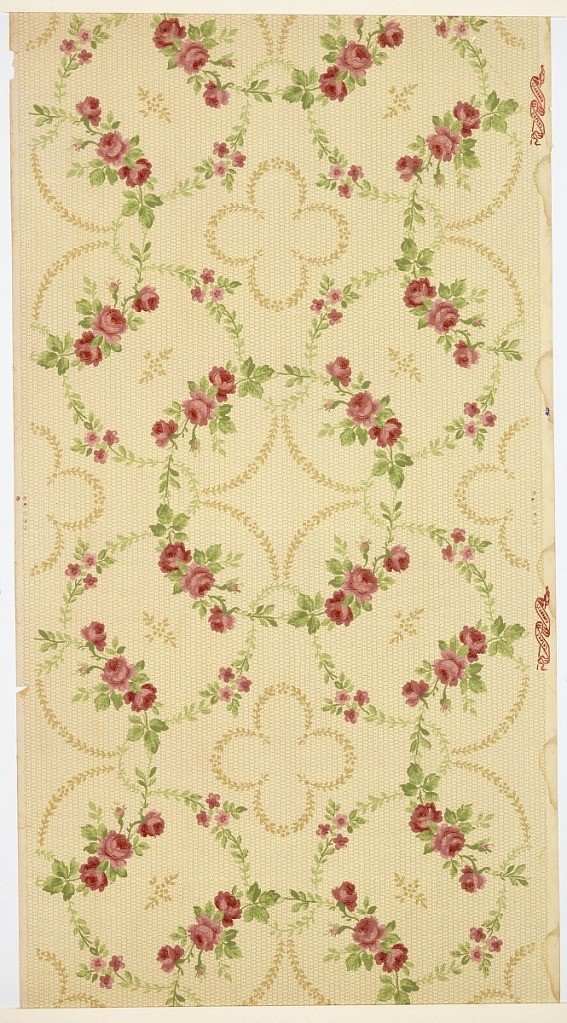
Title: Ceiling paper
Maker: Standard Wall-Paper Company, Standard Wall-Paper Company, Sandy Hill, New York
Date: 1905–1915
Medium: Machine-printed paper
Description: On light yellow ground, darker yellow treillage composed of leaves and vines, with larger vines in green bearing red roses.